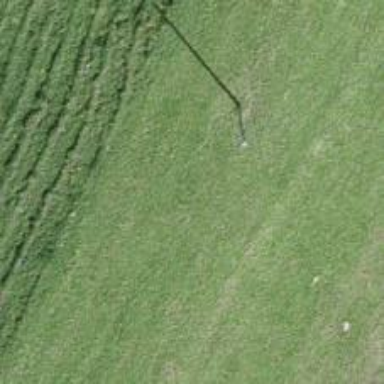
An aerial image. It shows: Power pole.